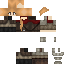
A male human skin with medium skin, wearing brown long hair dressed in a blue hoodie and black pants, featuring a closed mouth.